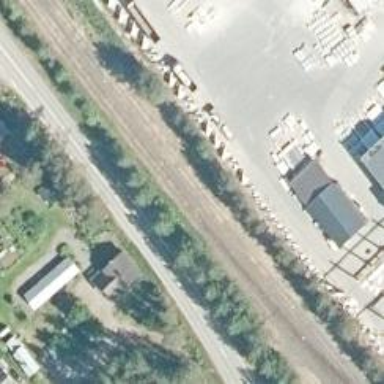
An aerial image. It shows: View of railway yard.